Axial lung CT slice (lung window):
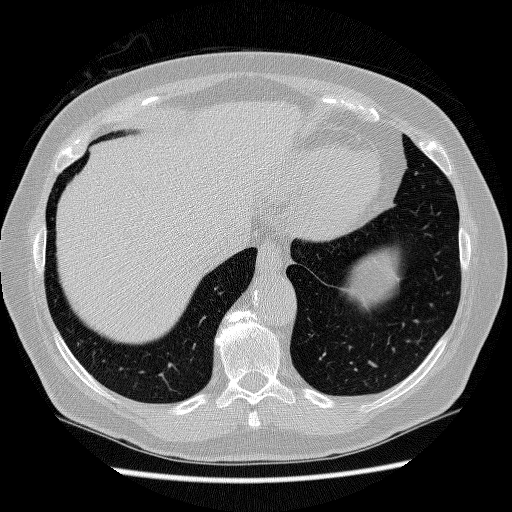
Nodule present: no